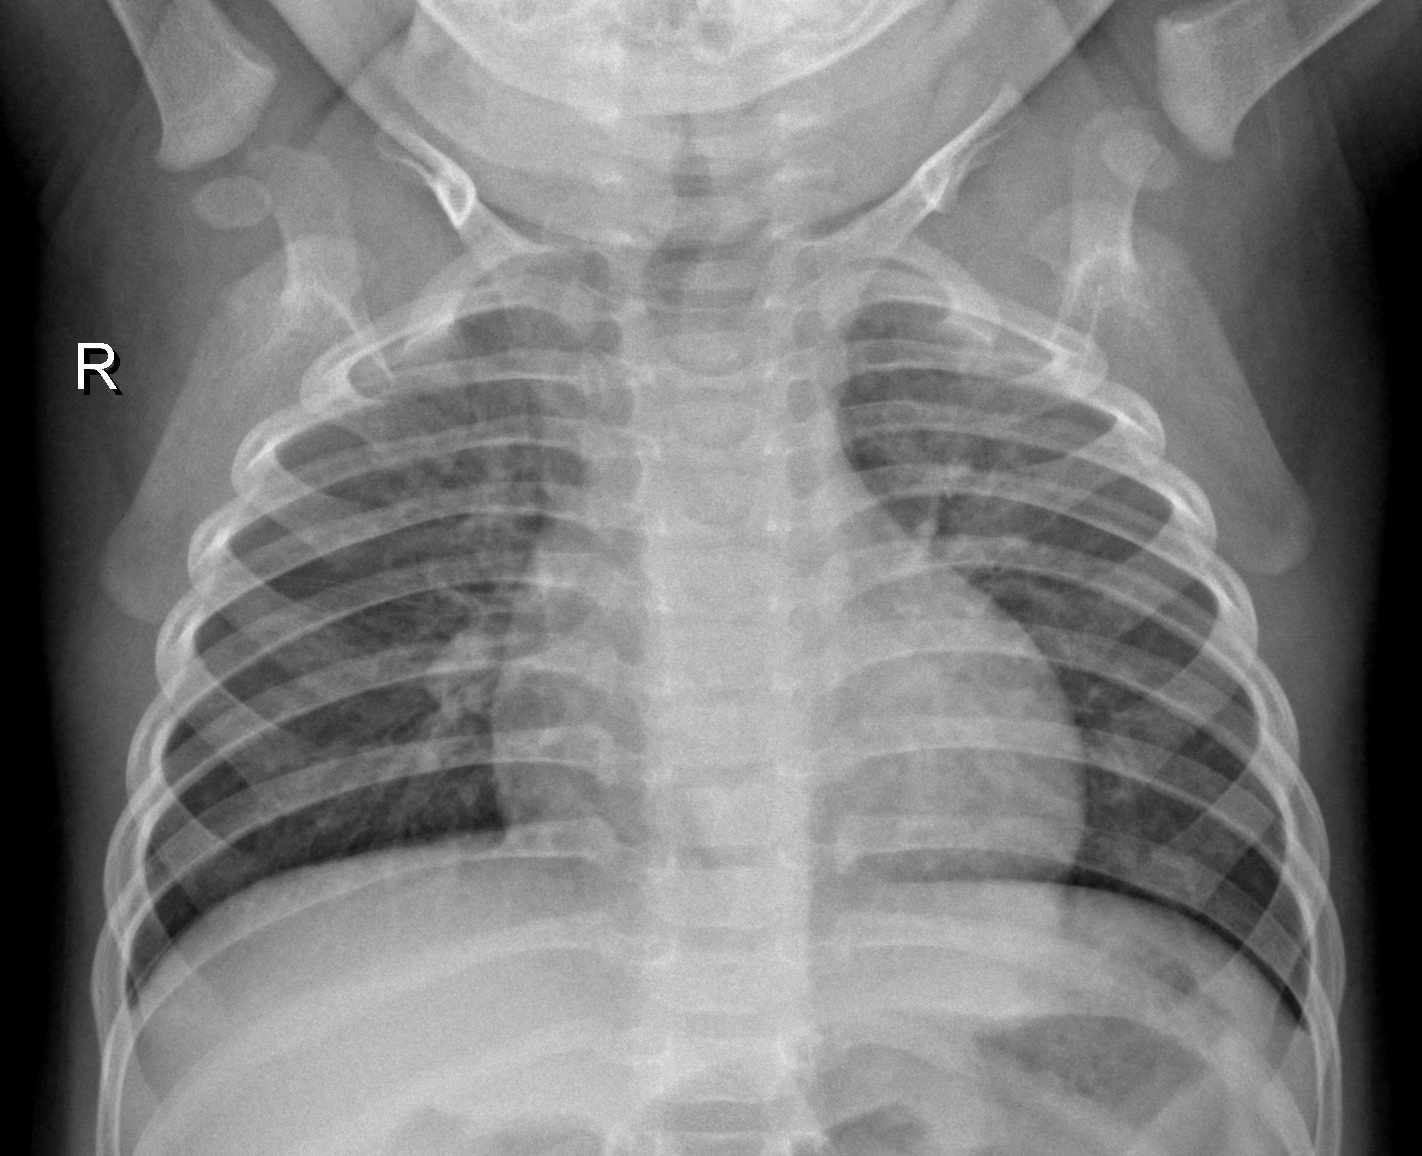
Diagnosis: NORMAL